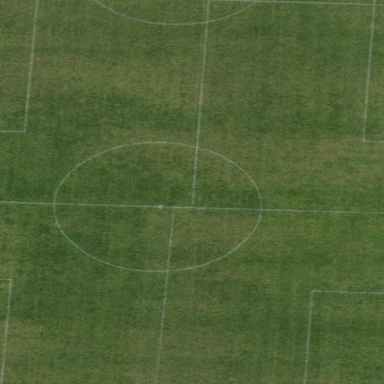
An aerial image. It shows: Soccer pitch with grass surface for leisure and sports.